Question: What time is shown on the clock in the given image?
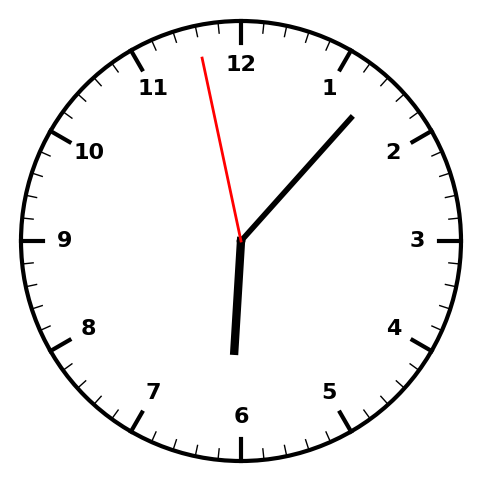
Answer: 06:06:58